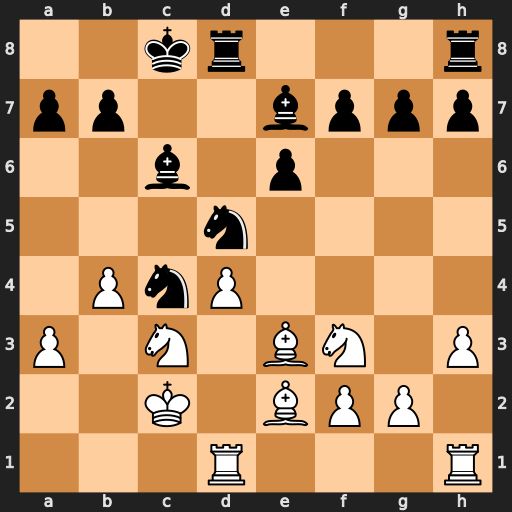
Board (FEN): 2kr3r/pp2bppp/2b1p3/3n4/1PnP4/P1N1BN1P/2K1BPP1/3R3R
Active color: w
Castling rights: -
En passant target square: -
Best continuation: Bxc4 Nxe3+ fxe3